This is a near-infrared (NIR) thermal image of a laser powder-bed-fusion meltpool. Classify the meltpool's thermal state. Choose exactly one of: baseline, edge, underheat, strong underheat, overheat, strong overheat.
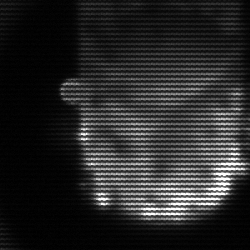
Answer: baseline